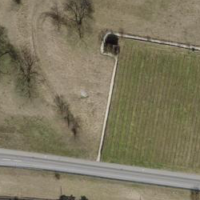
EUNIS habitat code: 25
Species observed at this site:
Hylaeus nigritus
Philanthus triangulum